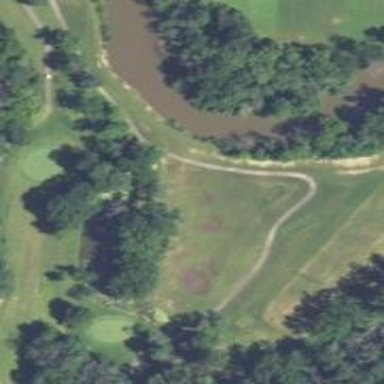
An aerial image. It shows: Pond located within golf course. The water body serves as water hazard for the golfers.